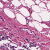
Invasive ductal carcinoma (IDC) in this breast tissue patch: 0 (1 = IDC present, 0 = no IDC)